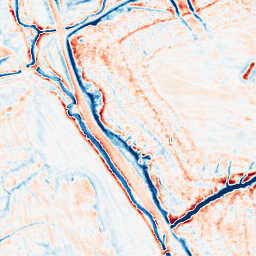
Category: edge_preserving
Decomposition family: anisotropic_diffusion
Decomposition parameters: iterations: 50
kappa: 30
gamma: 0.1
Upsampling method: sinc_blackman
Upsampling parameters: scale: 2
kernel_size: 4
Upsampling scale: 2